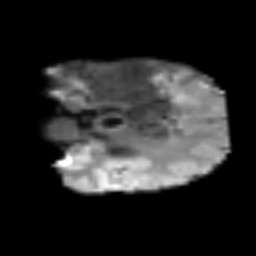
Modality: T2w
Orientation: coronal
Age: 40
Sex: male
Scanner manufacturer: siemens
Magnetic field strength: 3 T
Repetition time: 3.2 s
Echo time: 0.081 s